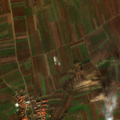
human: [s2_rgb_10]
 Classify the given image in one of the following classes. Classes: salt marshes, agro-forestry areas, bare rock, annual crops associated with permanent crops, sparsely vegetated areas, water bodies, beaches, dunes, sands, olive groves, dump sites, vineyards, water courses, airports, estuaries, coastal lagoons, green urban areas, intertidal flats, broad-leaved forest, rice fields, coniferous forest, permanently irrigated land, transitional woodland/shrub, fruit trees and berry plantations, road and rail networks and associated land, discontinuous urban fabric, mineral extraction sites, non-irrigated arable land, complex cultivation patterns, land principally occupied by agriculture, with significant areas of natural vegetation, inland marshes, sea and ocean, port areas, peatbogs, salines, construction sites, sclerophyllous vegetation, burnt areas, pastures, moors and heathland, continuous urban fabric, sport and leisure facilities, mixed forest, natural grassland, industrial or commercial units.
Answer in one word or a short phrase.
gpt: discontinuous urban fabric, non-irrigated arable land